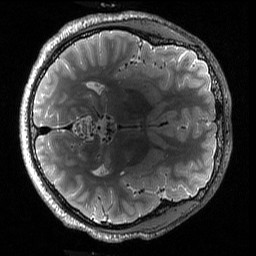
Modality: T2w
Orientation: axial
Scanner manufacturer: siemens
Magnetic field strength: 3 T
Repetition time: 3.2 s
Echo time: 0.565 s